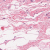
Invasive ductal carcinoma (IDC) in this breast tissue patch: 0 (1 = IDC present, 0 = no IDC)